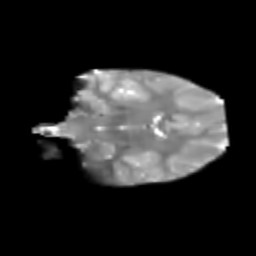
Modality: T2w
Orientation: coronal
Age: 7
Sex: female
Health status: healthy